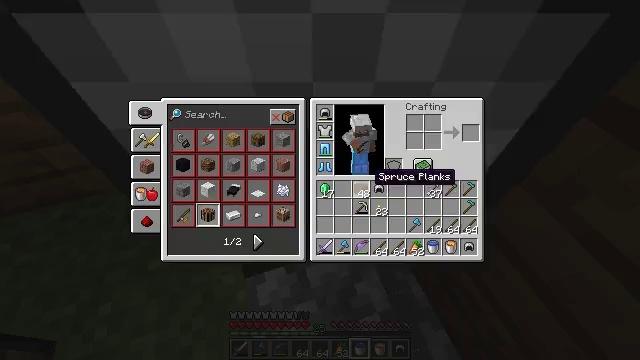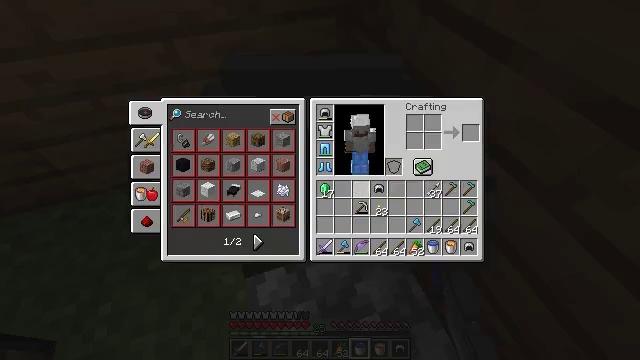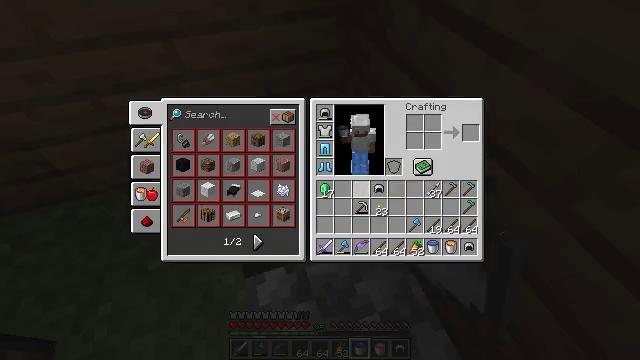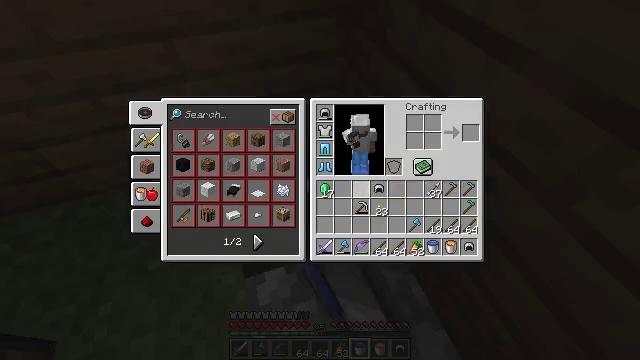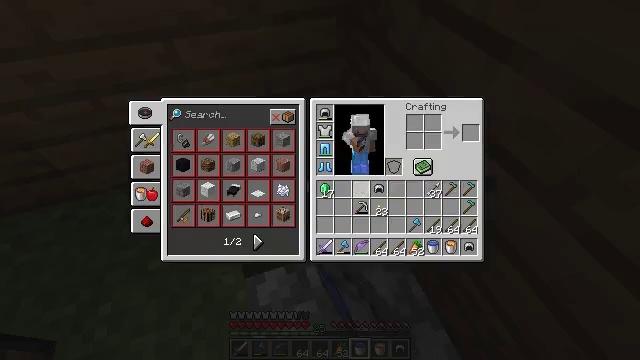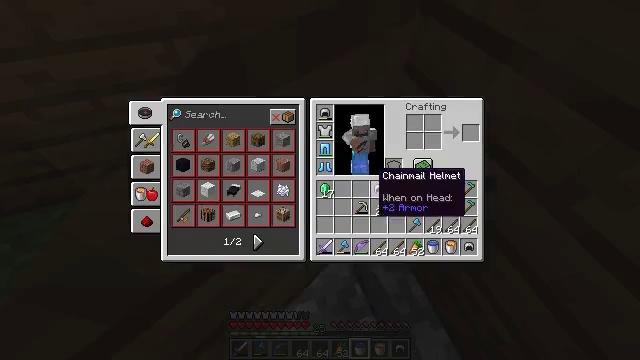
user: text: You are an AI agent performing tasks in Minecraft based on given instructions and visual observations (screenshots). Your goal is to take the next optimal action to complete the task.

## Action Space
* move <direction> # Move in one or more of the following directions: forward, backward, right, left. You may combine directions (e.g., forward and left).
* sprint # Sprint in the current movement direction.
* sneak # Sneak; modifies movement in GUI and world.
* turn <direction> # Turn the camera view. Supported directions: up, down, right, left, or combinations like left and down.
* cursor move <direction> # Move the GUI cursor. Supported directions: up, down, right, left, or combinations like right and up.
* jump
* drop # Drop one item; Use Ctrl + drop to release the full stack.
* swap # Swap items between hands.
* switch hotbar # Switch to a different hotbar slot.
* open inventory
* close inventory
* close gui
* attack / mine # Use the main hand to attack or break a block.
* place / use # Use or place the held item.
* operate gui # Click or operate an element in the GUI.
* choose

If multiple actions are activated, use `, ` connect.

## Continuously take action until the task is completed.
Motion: motion action
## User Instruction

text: Remove a stack of spruce planks from the inventory.
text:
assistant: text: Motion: sprint, drop, open gui
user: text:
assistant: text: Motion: sprint, drop
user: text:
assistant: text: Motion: sprint
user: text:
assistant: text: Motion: sprint
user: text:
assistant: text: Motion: sprint
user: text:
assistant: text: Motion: no_op